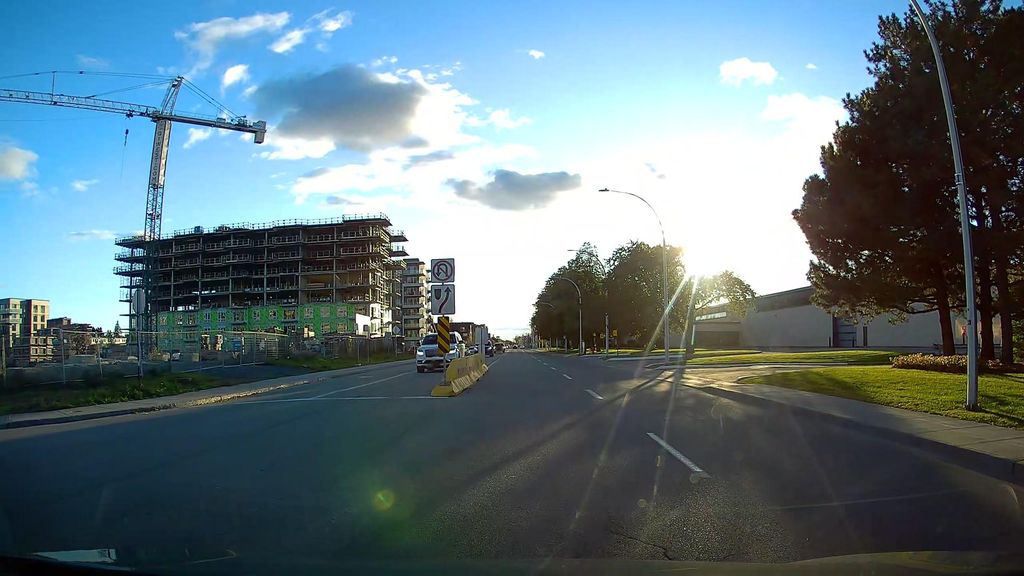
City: montreal